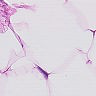
Metastatic tissue present: no